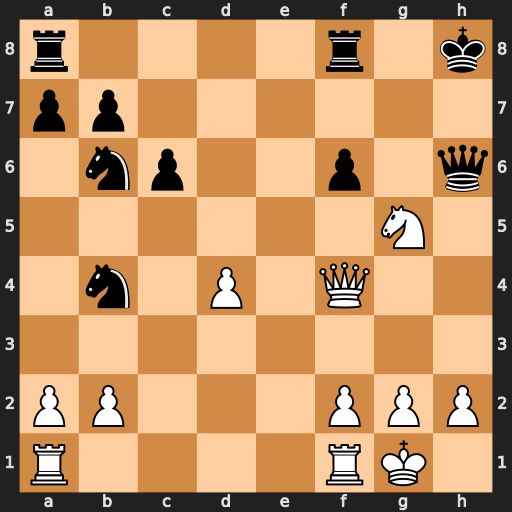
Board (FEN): r4r1k/pp6/1np2p1q/6N1/1n1P1Q2/8/PP3PPP/R4RK1
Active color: w
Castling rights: -
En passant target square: -
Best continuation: Nf7+ Rxf7 Qxh6+